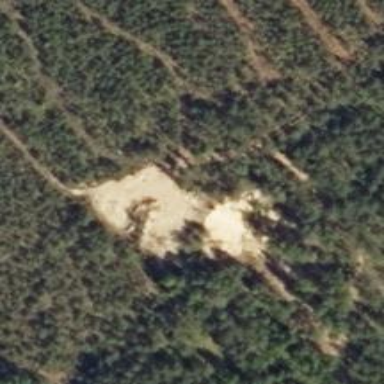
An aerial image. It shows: Quarry area.